八年级 · 度量几何学
如图, 点 $E$ 是矩形 $A B C D$ 内任意一点, 连接 $A E, B E, C E, D E$, 则下列结论正确的是 $(\quad)$

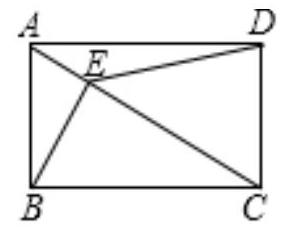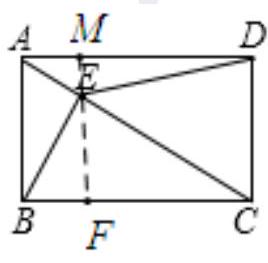
A. $A E+D E=B E+C E$
B. $A E+C E=B E+D E$
C. $A E^{2}+C E^{2}=B E^{2}+D E^{2}$
D. $A E^{2}+D E^{2}=B E^{2}+C E^{2}$
答案: C
解析: 如图: 过点 $E$ 作 $E F \perp B C$, 延长 $F E$ 交 $A D$ 于点 $M$

$\because$ 四边形 $A B C D$ 是矩形

$$
\therefore \angle B A D=\angle A B C=\angle B C D=\angle C D A=90^{\circ}
$$

又 $\because E F \perp B C$

$\therefore$ 四边形 $A B F M$, 四边形 $D C F M$ 是矩形

$\therefore A M=B F, M D=C F, M F \perp A D$

$\because A E^{2}=A M^{2}+M E^{2}, D E^{2}=M D^{2}+M E^{2}, B E^{2}=E F^{2}+B F^{2}, C E^{2}=E F^{2}+C F^{2}$.

$\therefore A E^{2}+C E^{2}=B E^{2}+D E^{2}$.

故选: $C$.